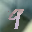
Label: 9